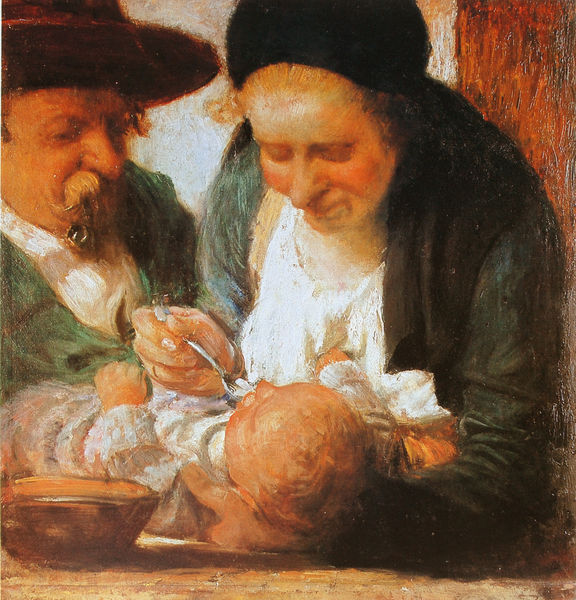
Titel: Elternglück
Künstler: Carl Johann Becker-Gundahl
Standort: Kaiserslautern
Institution: Pfalzgalerie
Schlagwörter: gemälde, hand, himmel, kopf, mann, schatten, weiß, bäume, grün, impressionismus, brust, frau, holz, hut, kleid, licht, nase, orange, schwarz, tisch, blick, rot, tuch, haube, alt, bart, hemd, jacke, jung, kappe, mütze, schnurrbart, arm, bluse, halten, schale, schüssel, holland, hände, niederlande, porträt, stamm, haare, realismus, eltern, familie, kind, mutter, paar, vater, gebeugt, locken, bauern, genre, lächeln, wangen, liebe, genrebild, genremalerei, backen, klein, baby, idylle, essen, löffel, einfach, pfeife, rauchen, weste, bauer, zusehen, nahrung, füttern, fütterung, milch, brett, genreszene, kleinkind, zuneigung, tracht, wärme, ehepaar, leibl, hunger, niederländer, pfeiffe, oma, opa, glück, joppe, großmutter, säugling, latz, fürsorge, grosseltern, alst, einflößen, eingeben, elternglück, großvater, kleines, neugeborenes, nähren, windel, bol, kein bild, bal, brei, fürsorglich, mutterglücö, baol, köffel